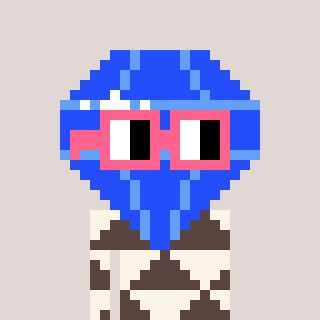
a pixel art character with square pink glasses, a blue diamond-shaped head and a darkbrown-colored body on a warm background